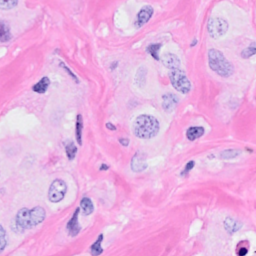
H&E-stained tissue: Breast